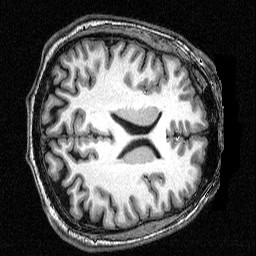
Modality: T1w
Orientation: axial
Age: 31
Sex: male
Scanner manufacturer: siemens
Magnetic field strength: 3 T
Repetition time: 2.5 s
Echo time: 0.00393 s